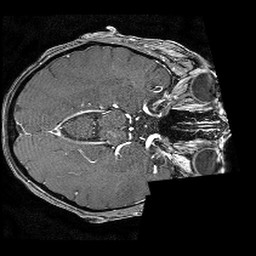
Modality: angio
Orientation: axial
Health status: ill
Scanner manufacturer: philips
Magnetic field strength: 3 T
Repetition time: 0.01821 s
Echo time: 0.003383 s